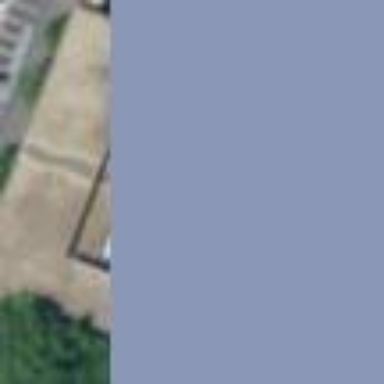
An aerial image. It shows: Office building.